Question: site app which takes the user from it's current position and gives destination details to a specific point. And I have two problems. First I cannot figure out how I change the polyline color between the two points. The default is blue but I cannot seem to override it.

Also how do I get rid of the markers once the destination has been generated?
Where do I put this snippet in the code below for it to work?
'''
var polylineOptions = {
strokeColor:"#FF0000",
strokeOpacity: 1,
strokeWeight: 2,
zIndex: 5
}
'''
And heres the rest of the google map js.
'''
var directionsService = new google.maps.DirectionsService(),
directionsDisplay = new google.maps.DirectionsRenderer(),
createMap = function (start) {
var travel = {
origin: (start.coords) ? new google.maps.LatLng(start.lat, start.lng) : start.address,
destination: customPosition,
travelMode: google.maps.DirectionsTravelMode.DRIVING
// Exchanging DRIVING to WALKING above can prove quite amusing :-)
},
map = new google.maps.Map(document.getElementById("map"), mapOptions);
directionsDisplay.setMap(map);
directionsDisplay.setPanel(document.getElementById("map-directions"));
directionsService.route(travel, function (result, status) {
if (status === google.maps.DirectionsStatus.OK) {
directionsDisplay.setDirections(result);
}
var marker = new google.maps.Marker({
position: customPosition,
map: map,
clickable: false,
icon: 'images/minilogo.png',
animation: google.maps.Animation.DROP,
zoomControlOptions: {
style: google.maps.ZoomControlStyle.SMALL
}
});
});
};
if (navigator.geolocation) {
navigator.geolocation.getCurrentPosition(function (position) {
// Success!
enableHighAccuracy: true,
$("#map-directions").show();
$("#geo").each(function () {
$(this).animate({
opacity: 0.5
}, 1000);
$(this).unbind();
$(this).html("<a>Position funnen!</a>");
});
console.log("that worked like a charm");
createMap({
polylineOptions:{strokeColor:'red'},
suppressMarkers:true,
coords: true,
lat: position.coords.latitude,
lng: position.coords.longitude
});
}, function errorCallback(error) {
// Gelocation fallback: Defaults to Stockholm, Sweden
console.log("Something went wrong, fallback initalized");
$("#geo").html("<a>Kunde inte hitta din position - prova igen</a>");
$("#map-directions").hide();
$("#map-directions").unbind();
createMap({
coords: true,
address: customPosition,
zoom: 15
});
}, {
maximumAge: Infinity,
timeout: 10000
});
} else {
// No geolocation fallback: Defaults to Lisbon, Portugal
$('#geo').html('<p>Old browser, cannot run function</p>');
$("#map-directions").hide();
createMap({
coords: true,
address: customPosition
});
} //else
'''
Thanks a lot!
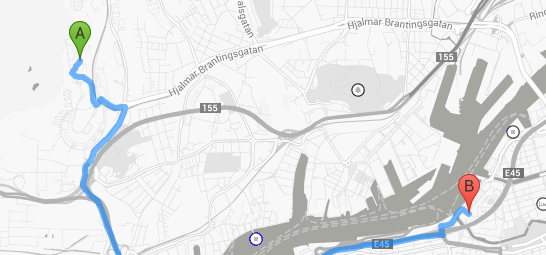
Answer: You have to set them for 'DirectionsRenderer' object:
'''
directionsDisplay = new google.maps.DirectionsRenderer(),
'''
Like
'''
directionsDisplay = new google.maps.DirectionsRenderer({
polylineOptions: polylineOptions
}),
'''
Or call
'''
directionsDisplay.setOptions({
polylineOptions: polylineOptions
});
'''